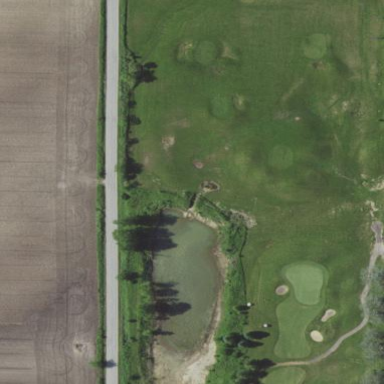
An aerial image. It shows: Grassy area designated for driving range golf.